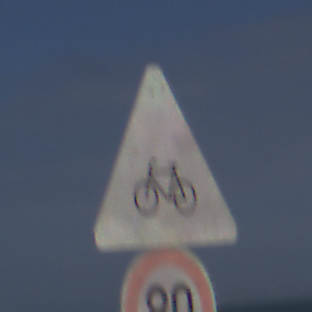
Verkehrszeichen: RadverkehrRechts
Zusatzzeichen unten: Geschwindigkeit80
Umgebung: Outdoor, Nature
Tageszeit: Midday
Wetter: PartlyCloudy
Licht: Natural
Jahreszeit: NotSpecified
Kontrast: MediumContrast